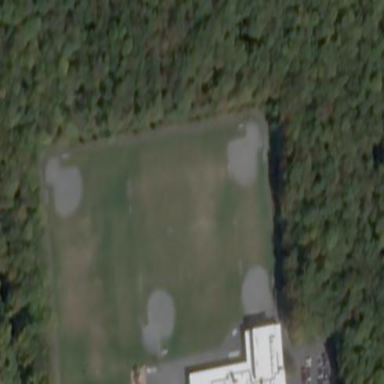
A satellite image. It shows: Soccer pitch designated for leisure and sports activities.